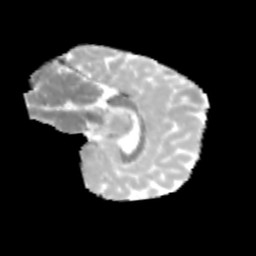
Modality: MD
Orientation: sagittal
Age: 10
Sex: female
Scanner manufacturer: siemens
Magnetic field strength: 3 T
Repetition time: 3.8 s
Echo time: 0.07 s